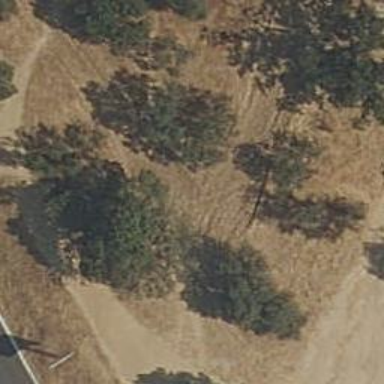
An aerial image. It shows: Dirt path.